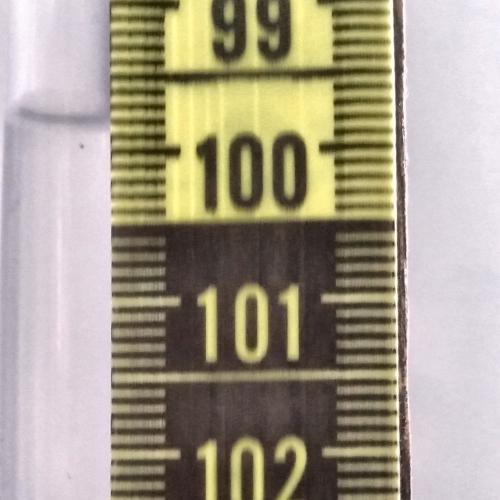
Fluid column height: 99.8 cm